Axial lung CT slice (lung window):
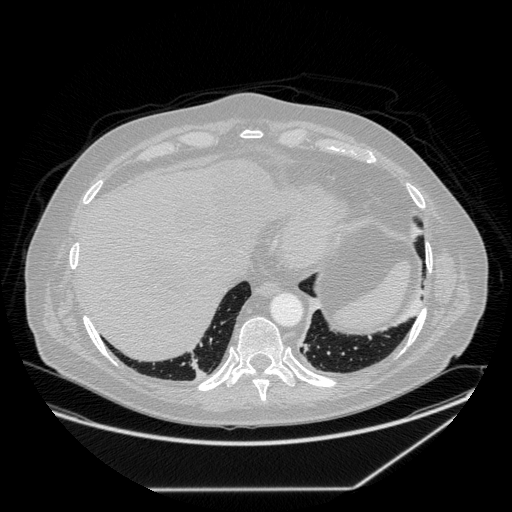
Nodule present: no